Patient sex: M
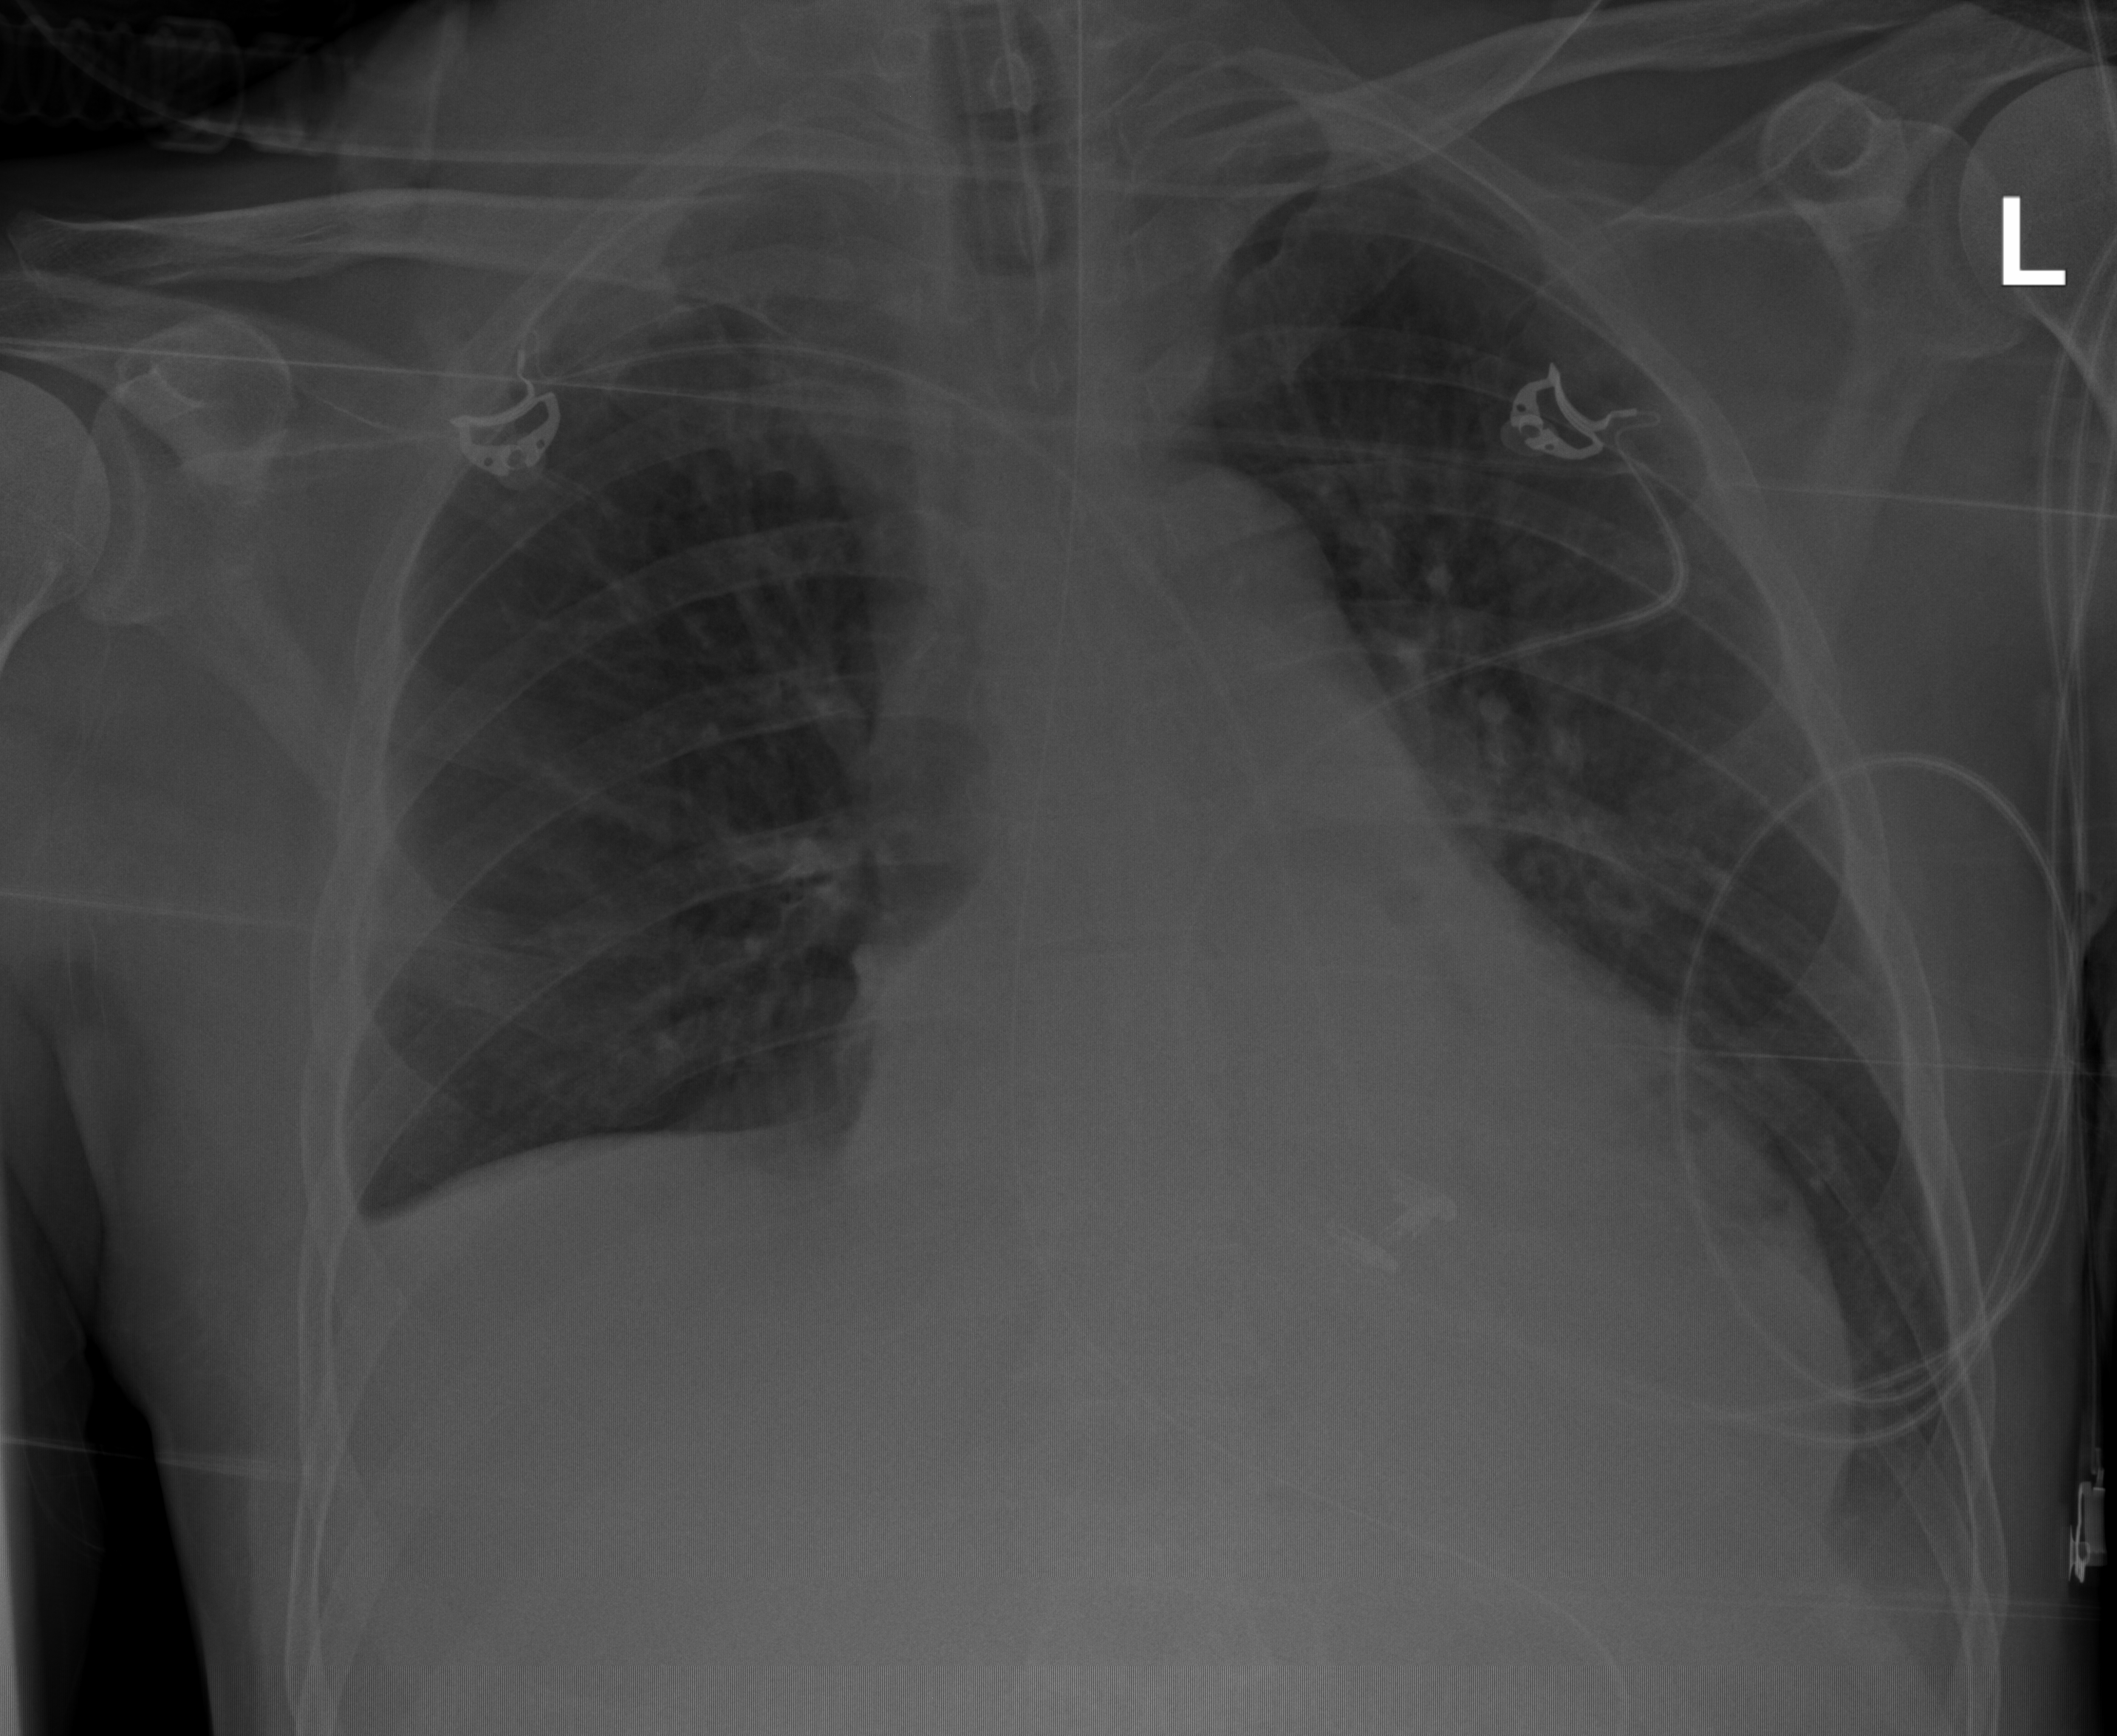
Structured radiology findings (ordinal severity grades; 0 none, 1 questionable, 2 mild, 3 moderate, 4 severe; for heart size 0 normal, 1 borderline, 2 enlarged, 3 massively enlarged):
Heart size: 0
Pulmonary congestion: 0
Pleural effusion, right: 2
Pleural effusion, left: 0
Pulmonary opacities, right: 0
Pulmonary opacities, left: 0
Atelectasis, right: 2
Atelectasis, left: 0